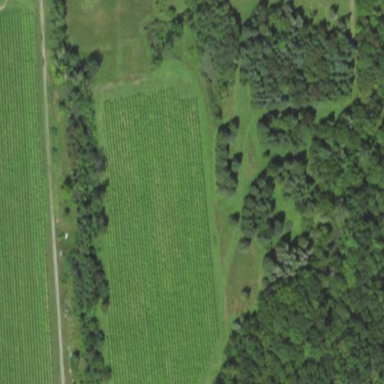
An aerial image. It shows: Vineyard where grapes are grown.